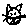
Label: cat